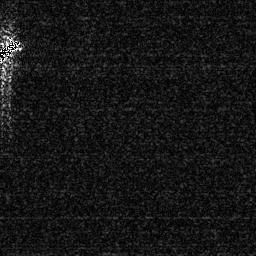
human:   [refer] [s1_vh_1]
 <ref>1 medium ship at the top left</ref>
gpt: <box>[[0, 14, 8, 26, 0]]</box>